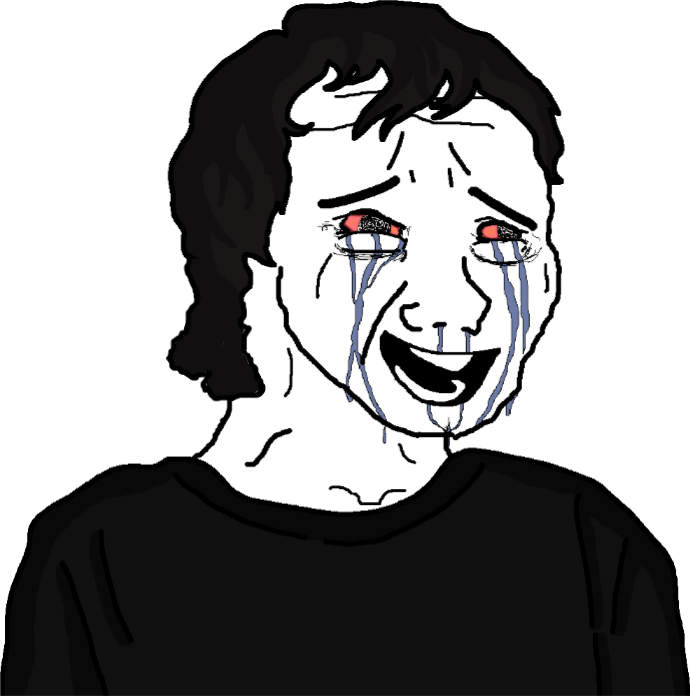
Label: 5_Crying_Wojak